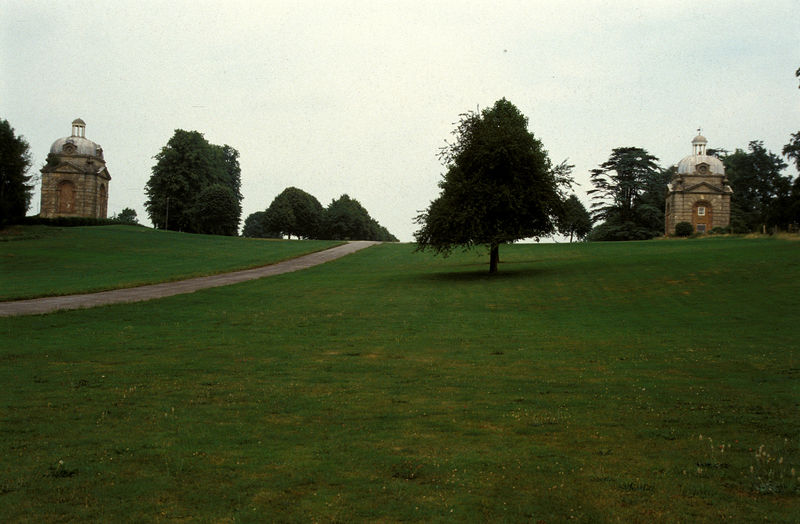
Titel: Boycott Pavillions (Haupteingang zum Park)
Künstler: James Gibbs
Standort: Stowe, Buckinghamshire
Institution: Stowe Landscape Gardens
Schlagwörter: baum, berg, blau, himmel, laub, schatten, weiß, wolken, bäume, grün, landschaft, ocker, abend, blume, blumen, braun, fenster, frankreich, grau, hell, laterne, laternen, licht, strasse, dach, gebäude, gras, haus, park, rasen, weg, wiese, wolke, architektur, stein, ebene, feld, horizont, häuser, hügel, natur, strauch, busch, einsam, pfad, klassizismus, paar, pflanzen, england, wald, anhöhe, rund, turm, garten, bewölkt, deutschland, sommer, bogen, zwei, abhang, berge, hang, dächer, giebel, mauer, klein, steil, backstein, hütten, silhouette, rundbogen, kuppel, querformat, symmetrie, lciht, tor, foto, fotografie, antike, kreuz, kuppeln, türmchen, türme, mauerwerk, asphalt, friedhof, tanne, photo, dreiecksgiebel, portal, gruft, mauern, anglais, kapelle, tempel, pavillon, weich, klassik, bepflanzung, gebüde, arbre, englischer garten, mausoleum, bau, doppelt, englisch, monument, klassizistisch, quadratisch, bauwerke, zentralbau, palladio, kapellen, pavillons, architecture, fronton, porte, pavillions, gartenarchitektur, gartenbau, photographie, symétrie, gartenhäuser, chemin, jardin, parc, duo, großbritannien, londres, ebglischer garten, finsbury park, garden, tannengrün, turmhäuschen, wachthaus, bepflnazung, double, ziersträucher, sentier, landschaftsgestaltung, clocheton, jumelle